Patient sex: M
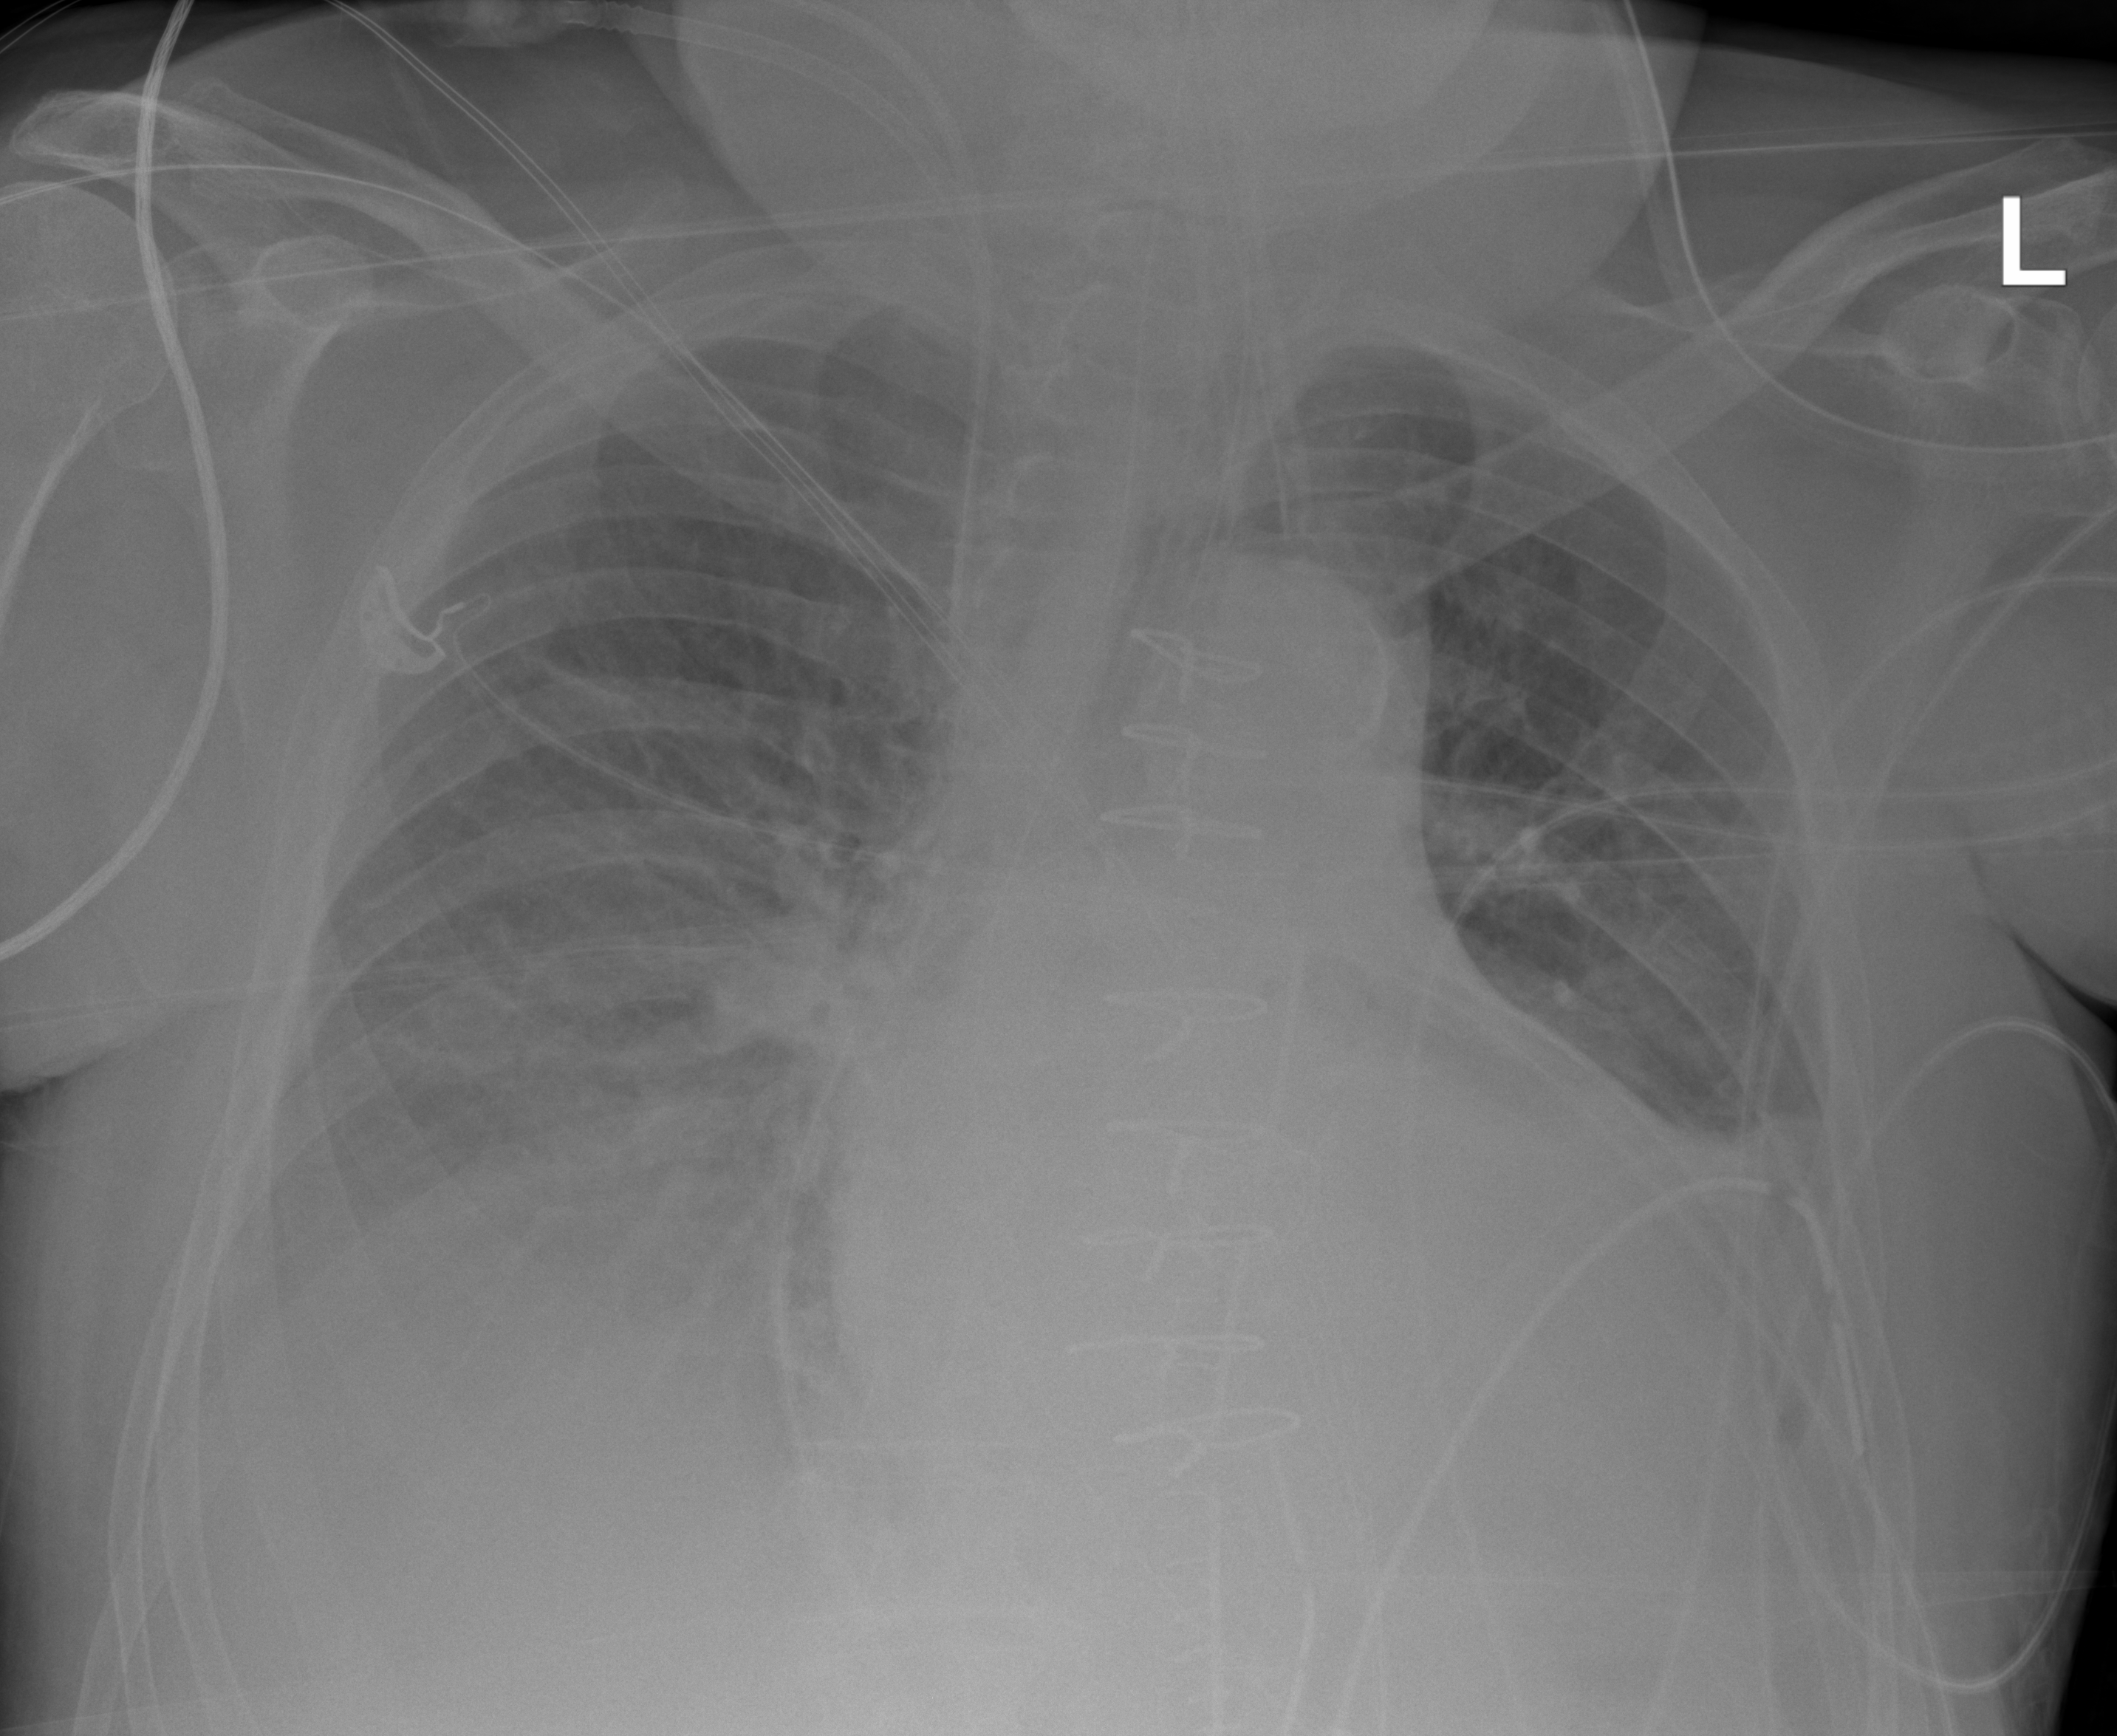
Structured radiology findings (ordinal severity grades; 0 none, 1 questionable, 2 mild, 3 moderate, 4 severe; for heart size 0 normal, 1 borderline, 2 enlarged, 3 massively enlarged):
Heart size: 2
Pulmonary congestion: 2
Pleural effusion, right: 2
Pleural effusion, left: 2
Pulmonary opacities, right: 2
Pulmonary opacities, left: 0
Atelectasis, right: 2
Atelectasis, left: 0